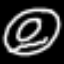
Label: donut